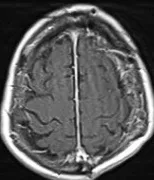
Enhanced MRI images. (D-F) Show no obvious signs of recurrence of intracranial lesions in a recent review.
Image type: radiology (mri)